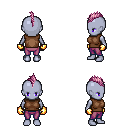
a pixel art fantasy rpg character, female body template, dark elf, purple skin, brown sleeveless shirt, magenta pants, pink mohawk hairstyle, gold gloves, four views (front, back, left, right), 2x2 character sprite sheet, small pixel art, hard edges, no anti-aliasing